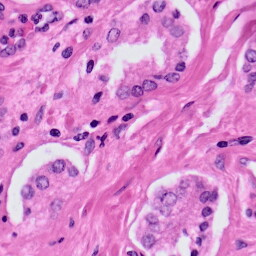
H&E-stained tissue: Prostate